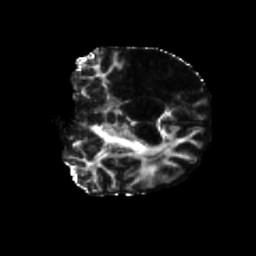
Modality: FA
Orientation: coronal
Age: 64
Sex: male
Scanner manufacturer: siemens
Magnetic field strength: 3 T
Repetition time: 5.25 s
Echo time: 0.08 s